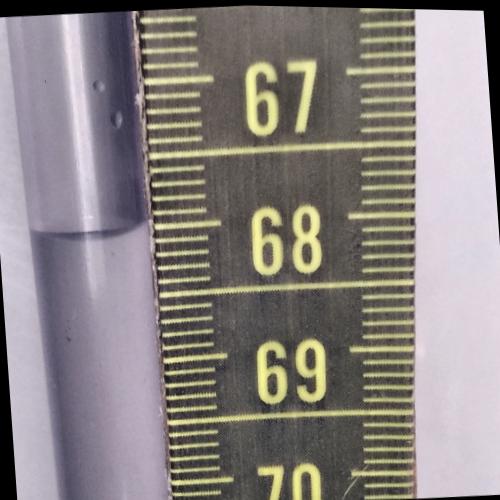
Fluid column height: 68.0 cm